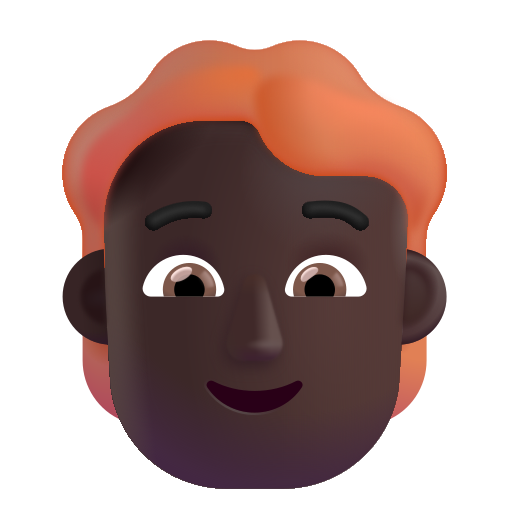
person red hair color dark